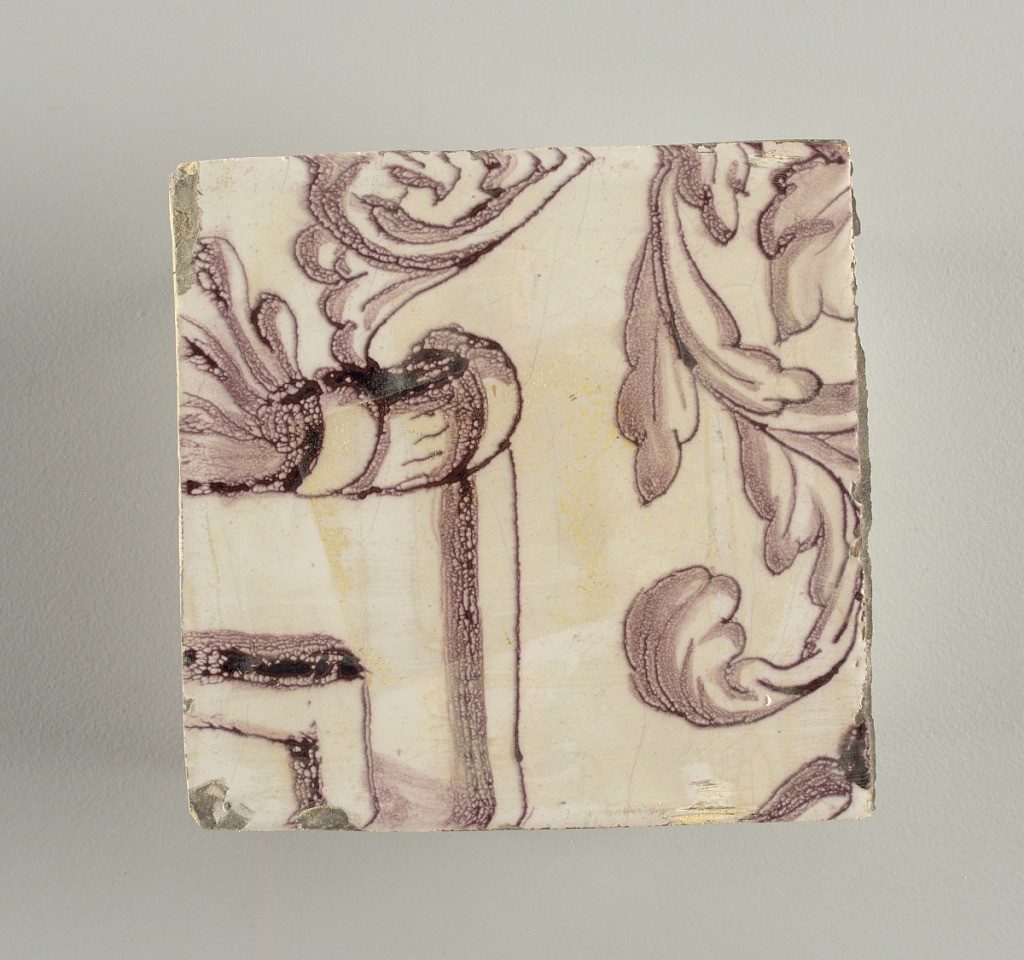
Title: Tile wall facing
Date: ca. 1725
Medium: Tin-glazed earthenware, underglaze
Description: Horizontal rectangle.  Thirty tiles wide and twenty-three tiles high with opening for fireplace eleven tiles wide and ten high.  Foliage arabesques disposed about three vertical axes from which are emphazised by urns at center and right, and at left by the figure of a standing woman carrying an infant on her arm and accompanied by two children.